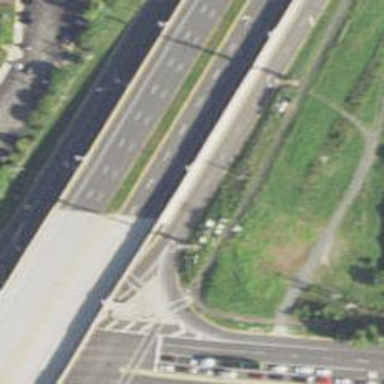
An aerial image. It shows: Expressway bridge with asphalt surface at the trunk highway level.